Field crop: tomato
Growth stage: 1
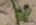
Species: solanum